Current action and preconditions to check: trajectory_clear

Your task: For each precondition in the list above, predict whether it will hold at this action.

Consider the current scene as observed from the mobile robot's camera, and analyze the predicted future states of all dynamic agents (e.g., people, animals, vehicles, or any moving entities) within the NEXT SECOND.

IMPORTANT: Only answer "very likely" if you are absolutely certain—based on strong, clear evidence—that a dynamic agent will violate the precondition in the predicted future state. Do NOT answer "very likely" for unlikely, ambiguous, or low-probability risks.

Ask yourself for each precondition: Is there a high probability, with clear and convincing evidence, that the predicted future states of any dynamic agent will interfere with the predicted future state of the currently executing action within the NEXT SECOND, causing that precondition to fail?

Assess the risk level based on these predictions. Use "likely" or "very likely" if motions create a clear risk of interference.

Use "neutral" or "improbable" if agents are nearby but their predicted paths are clearly diverging or non-conflicting.

Failure Risk Categories: "very improbable", "improbable", "neutral", "likely", "very likely"

Answer Format: Output ONLY the probability_of_failure value from these categories: "very improbable", "improbable", "neutral", "likely", "very likely"

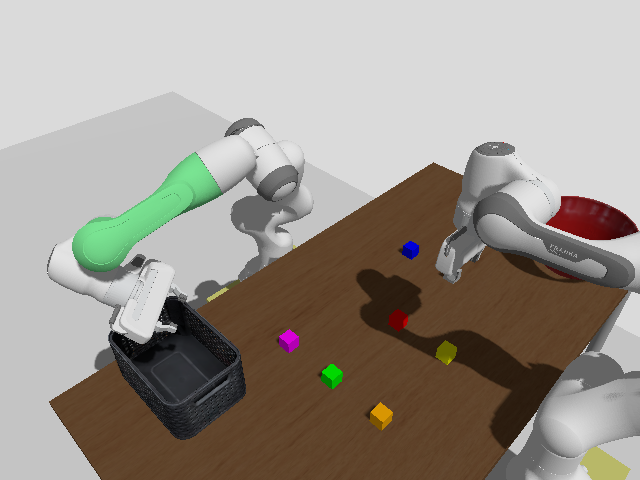

Answer: very improbable